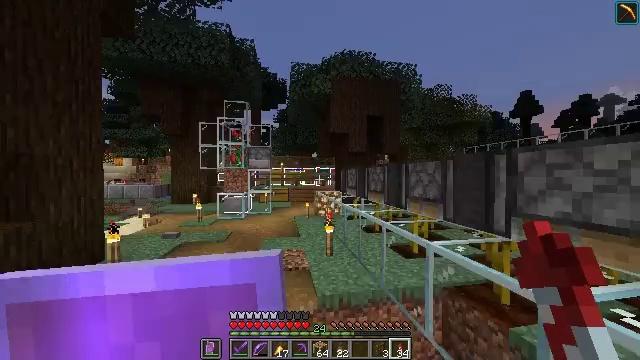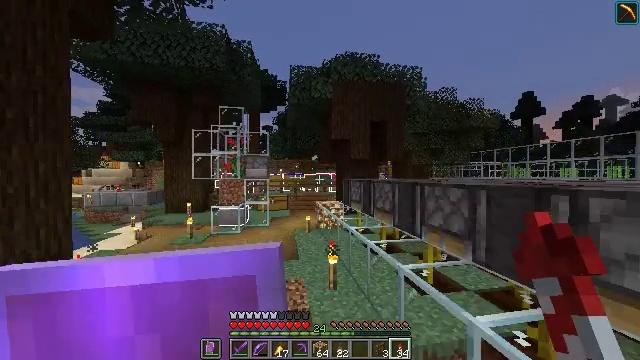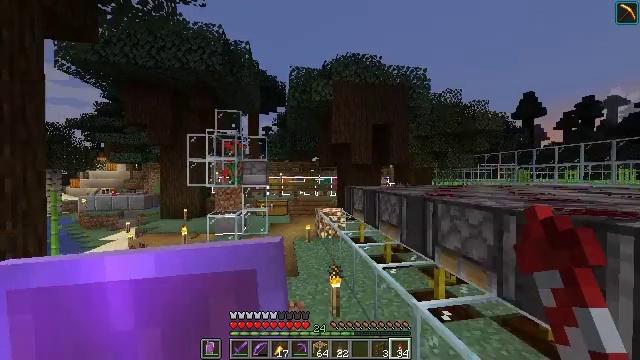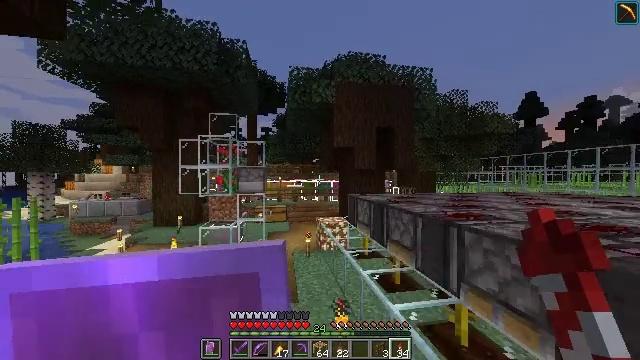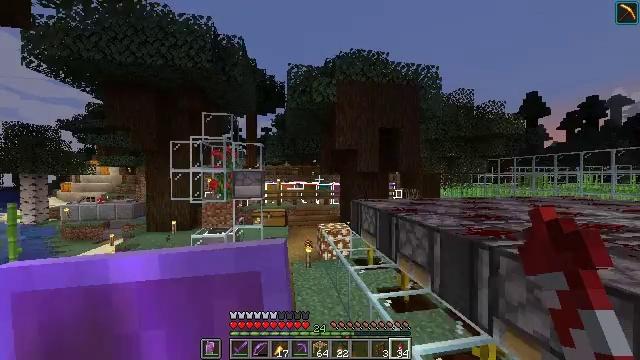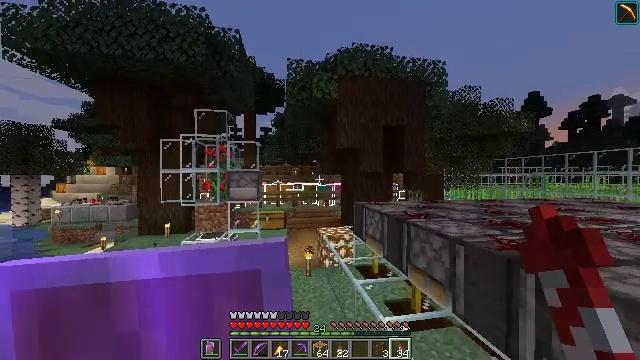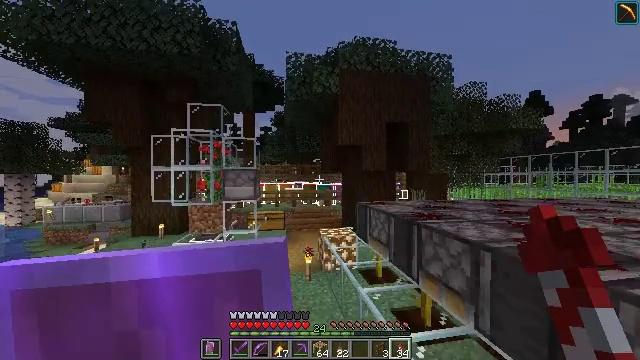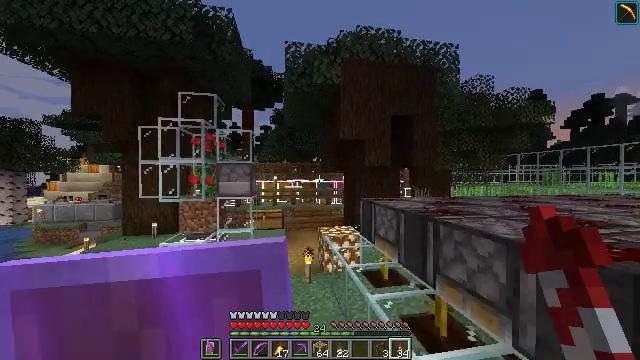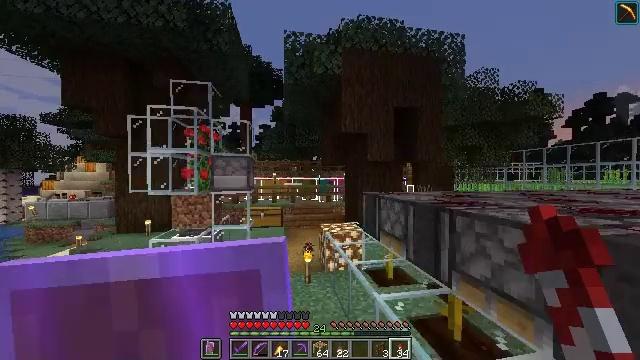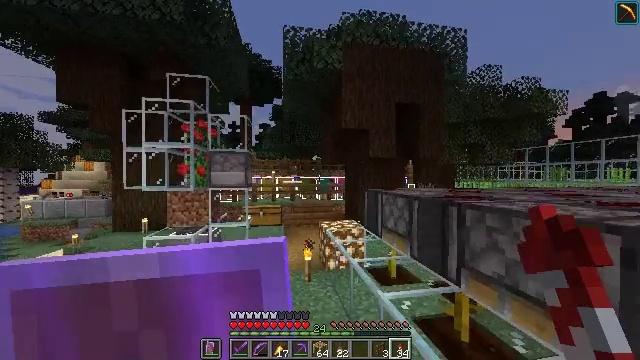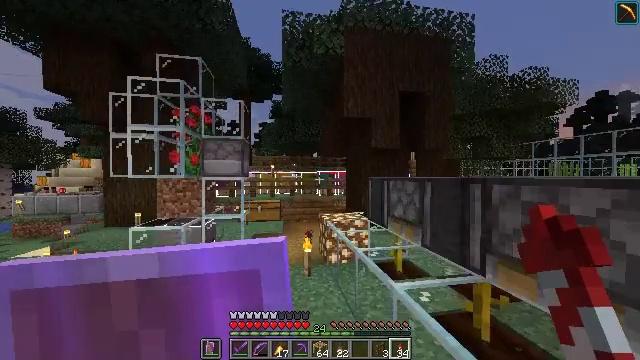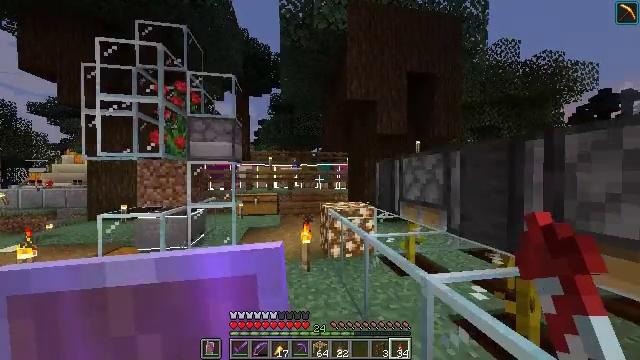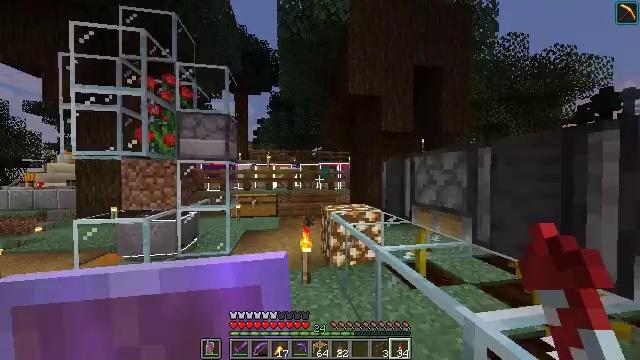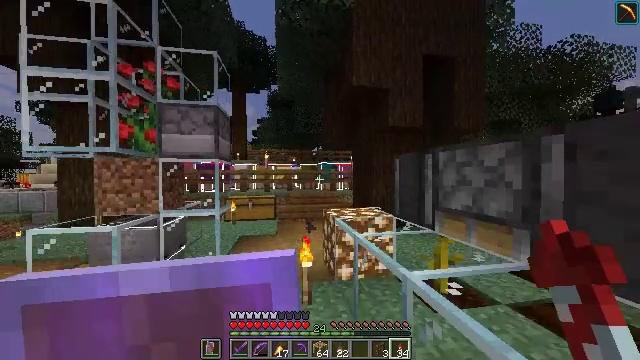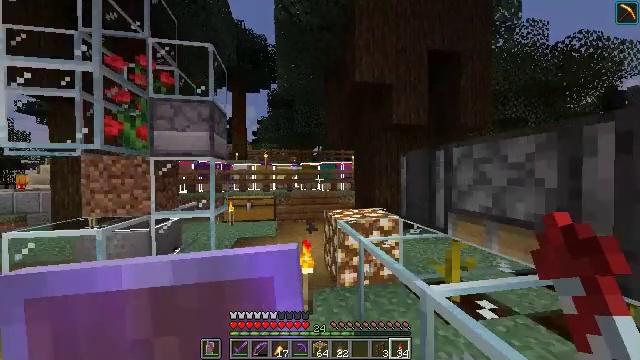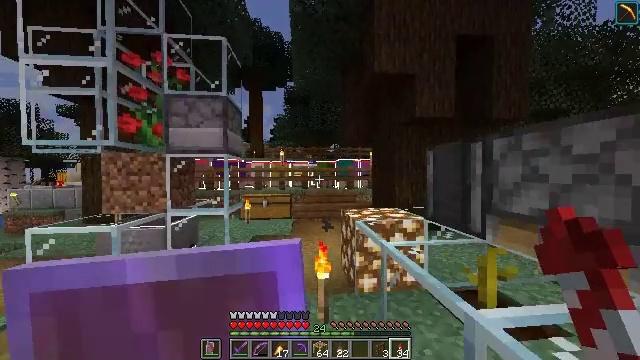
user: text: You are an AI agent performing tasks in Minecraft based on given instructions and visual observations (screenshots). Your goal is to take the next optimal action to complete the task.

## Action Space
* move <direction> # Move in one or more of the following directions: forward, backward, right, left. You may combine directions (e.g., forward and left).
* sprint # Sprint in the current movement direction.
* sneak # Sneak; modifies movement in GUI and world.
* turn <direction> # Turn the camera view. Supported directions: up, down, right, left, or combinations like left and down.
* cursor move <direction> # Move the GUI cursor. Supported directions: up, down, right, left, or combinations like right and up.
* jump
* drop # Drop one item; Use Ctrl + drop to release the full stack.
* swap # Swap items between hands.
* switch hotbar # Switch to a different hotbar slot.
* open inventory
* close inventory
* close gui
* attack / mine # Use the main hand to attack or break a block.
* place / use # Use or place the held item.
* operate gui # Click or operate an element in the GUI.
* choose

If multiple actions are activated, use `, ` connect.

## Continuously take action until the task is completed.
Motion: motion action
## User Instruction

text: Combine brown wool in the crafting table for a brown carpet.
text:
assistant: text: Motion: move forward, sprint, jump
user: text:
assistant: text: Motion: move forward, sprint, jump
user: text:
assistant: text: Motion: move forward, sprint, jump
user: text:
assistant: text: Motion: move forward, sprint, jump
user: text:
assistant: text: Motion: move forward, sprint, jump
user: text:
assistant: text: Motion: move forward, sprint, jump
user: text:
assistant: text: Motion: move forward, sprint, jump
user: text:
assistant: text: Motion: move forward, sprint, jump
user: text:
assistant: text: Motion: move forward, sprint, jump
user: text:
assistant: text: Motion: move forward, sprint, jump
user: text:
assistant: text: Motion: move forward, sprint
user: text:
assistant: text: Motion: move forward, sprint
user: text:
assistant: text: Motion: move forward, sprint
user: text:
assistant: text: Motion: move forward, sprint
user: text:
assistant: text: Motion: move forward, sprint, turn left
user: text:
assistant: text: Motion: move forward, sprint, turn left
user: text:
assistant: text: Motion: move forward, sprint, turn left
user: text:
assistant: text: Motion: move forward, sprint
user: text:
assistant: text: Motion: move forward, sprint, turn left
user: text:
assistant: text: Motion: move forward, sprint, turn left and down
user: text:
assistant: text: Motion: move forward, sprint, turn left
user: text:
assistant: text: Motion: move forward, sprint
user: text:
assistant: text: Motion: move forward, sprint
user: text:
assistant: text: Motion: move forward, sprint
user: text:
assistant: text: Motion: move forward, sprint
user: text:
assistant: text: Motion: move forward, sprint
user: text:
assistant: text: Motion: move forward, sprint
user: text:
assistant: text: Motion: move forward, sprint, turn right and down
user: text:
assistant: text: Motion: move forward, sprint, turn right and down
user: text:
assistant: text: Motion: move forward, sprint, turn down